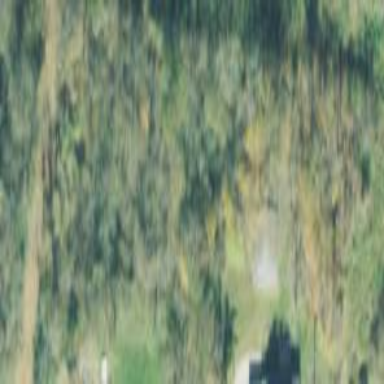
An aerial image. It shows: Serene woodland landscape.